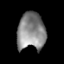
Tissue: lung
Cell type: T cells
Senescence score: 0.2144
Nuclear area (px): 1013
Mean DAPI intensity: 136.65